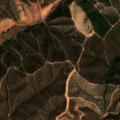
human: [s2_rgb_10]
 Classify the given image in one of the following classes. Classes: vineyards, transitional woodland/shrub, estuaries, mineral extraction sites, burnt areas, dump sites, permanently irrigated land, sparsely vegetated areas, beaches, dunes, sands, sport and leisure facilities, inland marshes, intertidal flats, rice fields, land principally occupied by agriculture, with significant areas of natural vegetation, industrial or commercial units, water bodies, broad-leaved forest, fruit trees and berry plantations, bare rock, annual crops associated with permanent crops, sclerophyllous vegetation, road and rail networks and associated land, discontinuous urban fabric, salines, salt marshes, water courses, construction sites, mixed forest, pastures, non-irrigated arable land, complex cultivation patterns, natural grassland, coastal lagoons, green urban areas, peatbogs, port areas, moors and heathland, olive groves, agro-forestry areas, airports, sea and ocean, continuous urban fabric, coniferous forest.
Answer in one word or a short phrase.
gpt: land principally occupied by agriculture, with significant areas of natural vegetation, broad-leaved forest, transitional woodland/shrub